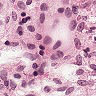
Metastatic tissue present: no